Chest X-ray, AP view. Patient: 38 years old, sex F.
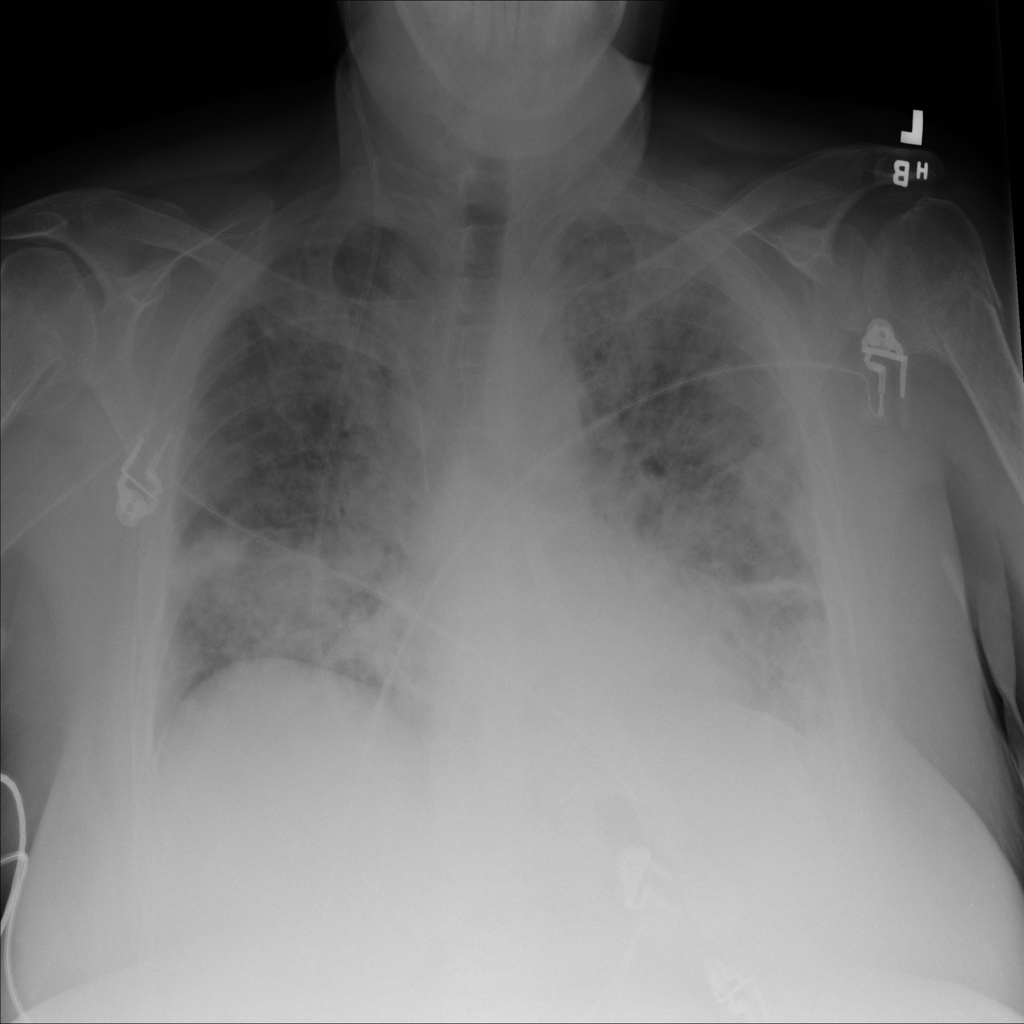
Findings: Consolidation, Infiltration